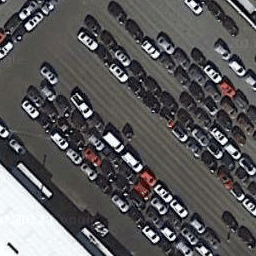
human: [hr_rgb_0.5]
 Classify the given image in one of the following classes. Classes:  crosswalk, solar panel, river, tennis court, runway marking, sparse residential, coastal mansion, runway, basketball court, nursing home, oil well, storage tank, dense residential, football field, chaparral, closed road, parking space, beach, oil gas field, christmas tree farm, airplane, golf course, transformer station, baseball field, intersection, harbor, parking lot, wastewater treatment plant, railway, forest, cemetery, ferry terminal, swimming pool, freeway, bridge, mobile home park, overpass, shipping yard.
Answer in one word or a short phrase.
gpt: parking lot